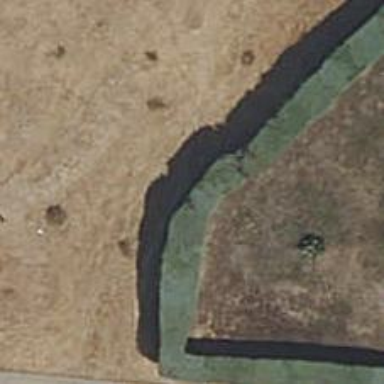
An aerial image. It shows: Hedge barrier.